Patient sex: M
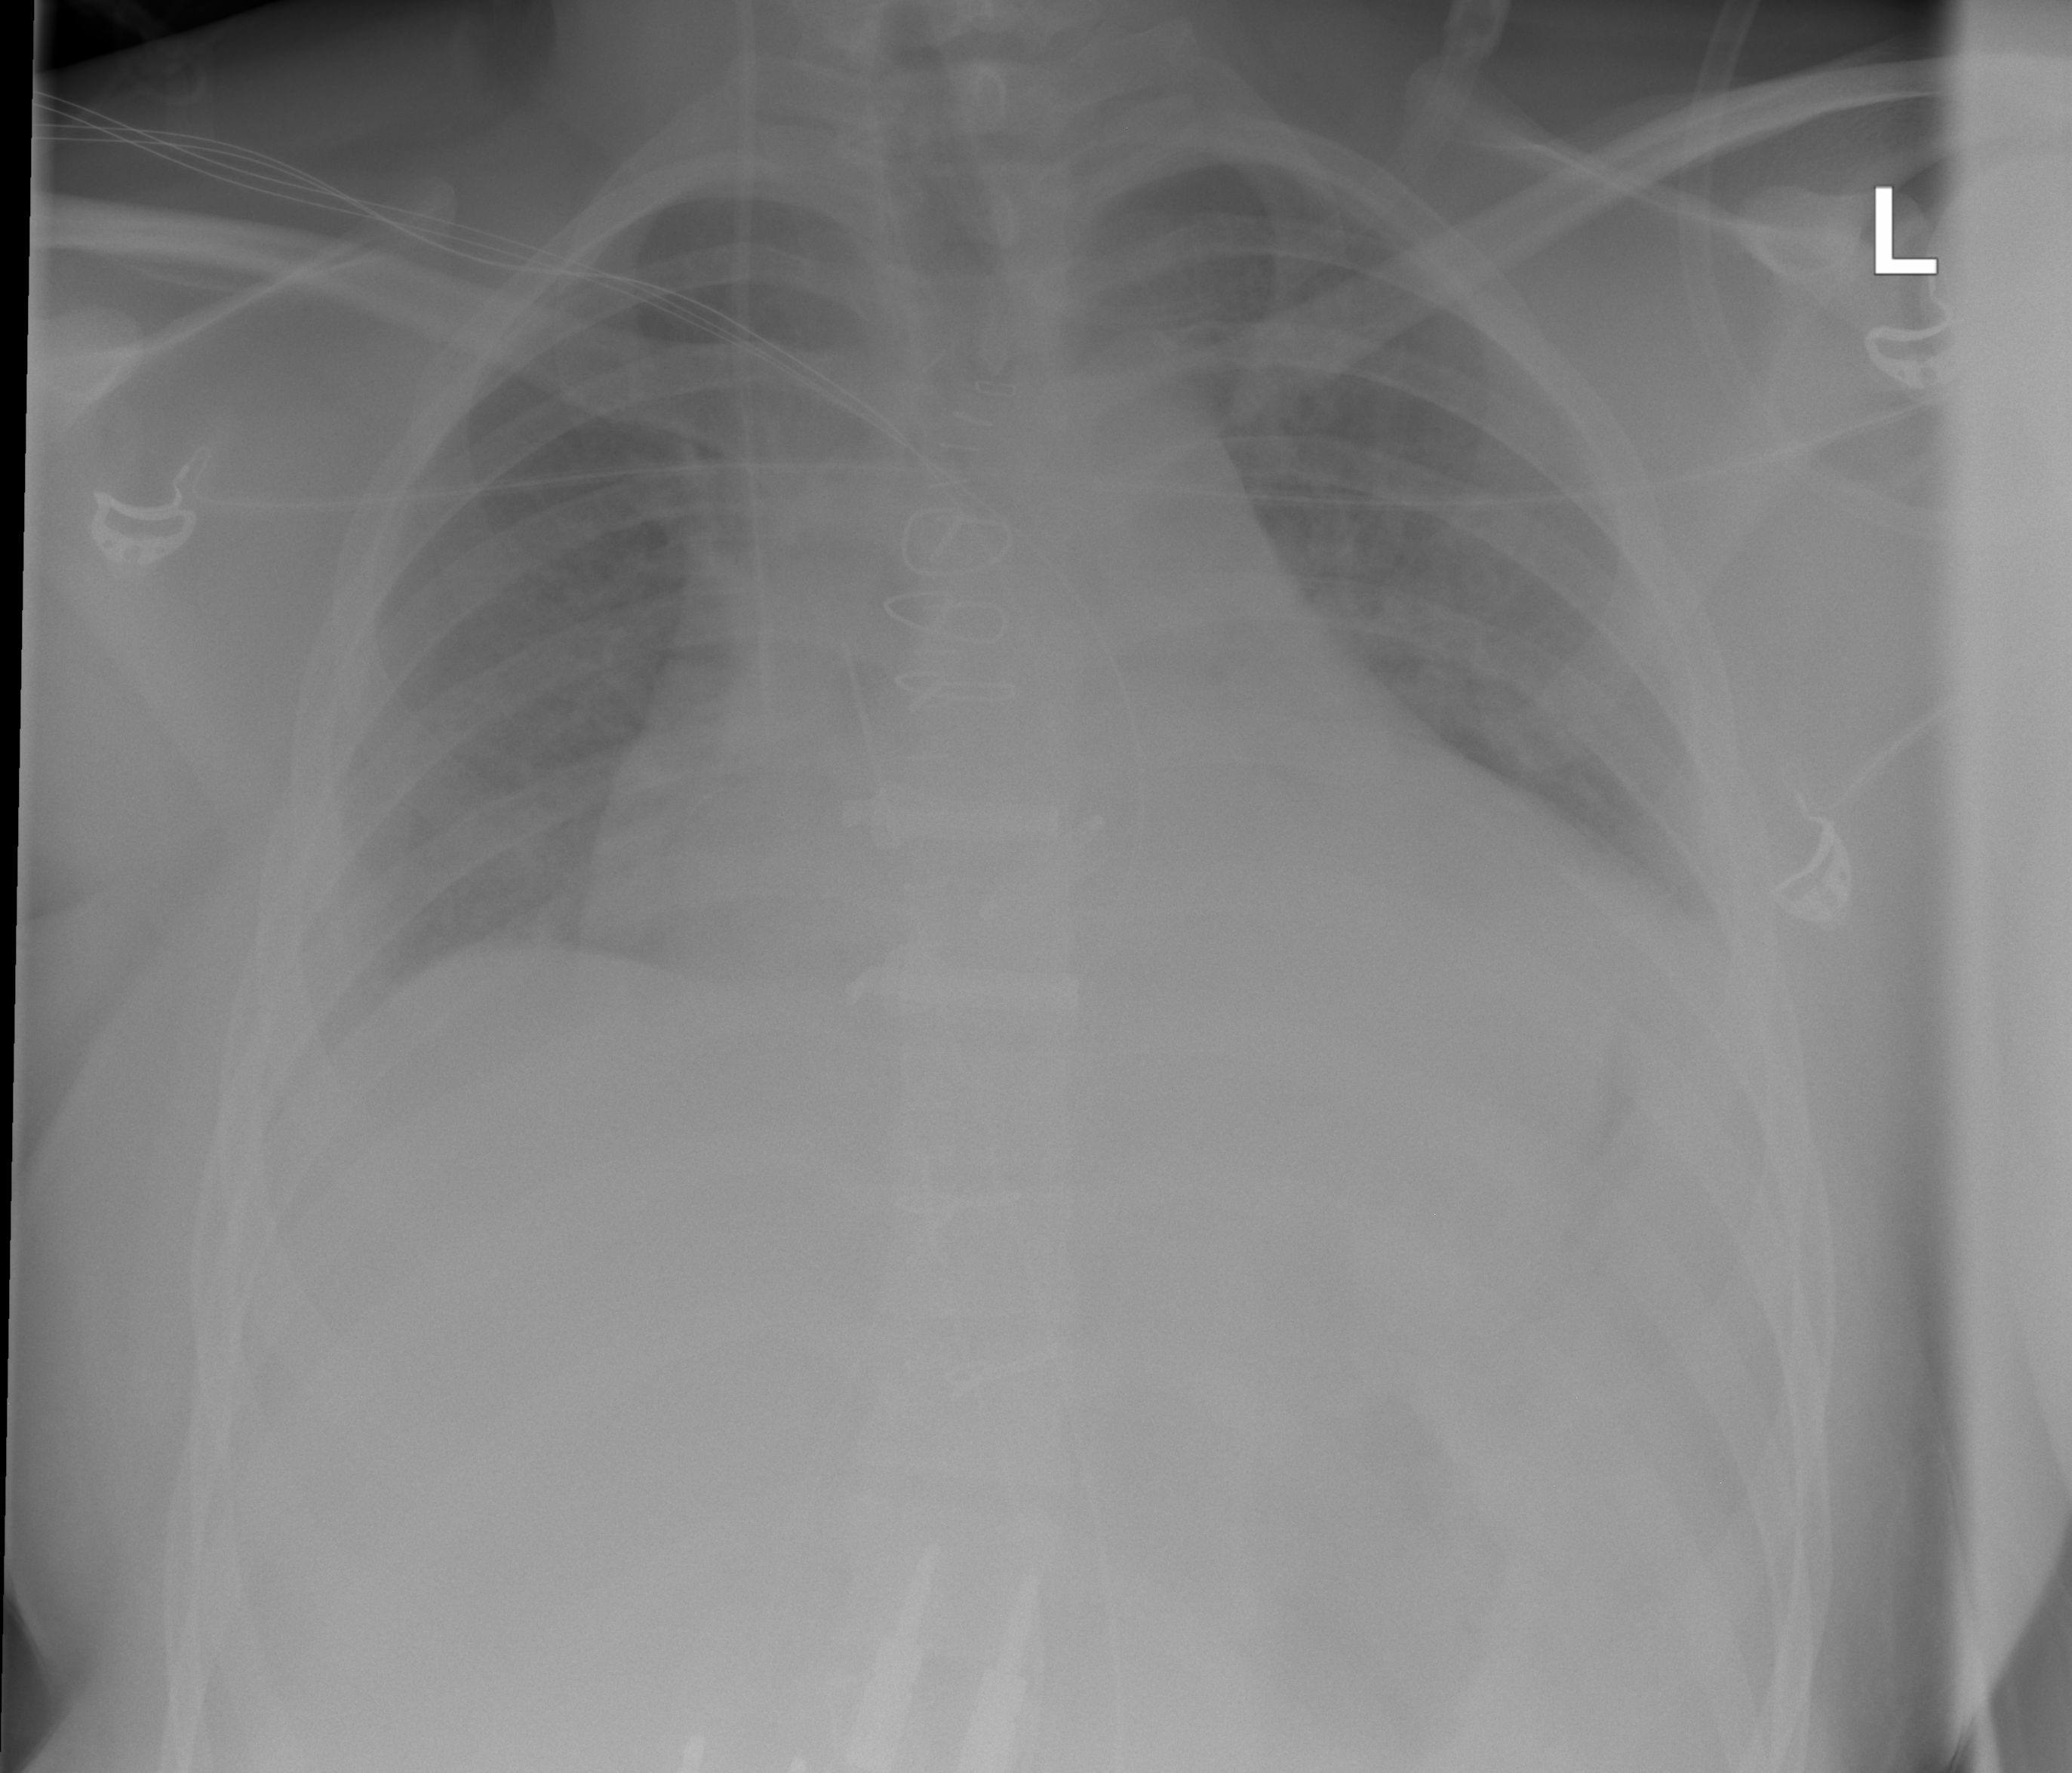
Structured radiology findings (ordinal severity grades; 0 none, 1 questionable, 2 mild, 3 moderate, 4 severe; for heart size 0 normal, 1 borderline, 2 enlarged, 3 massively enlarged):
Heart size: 2
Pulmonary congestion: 2
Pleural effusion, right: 0
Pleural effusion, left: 2
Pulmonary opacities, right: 1
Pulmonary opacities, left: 1
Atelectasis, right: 0
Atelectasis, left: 1